Interaction volume radius: 5 \u00c5
Interaction volume height: 35 \u00c5
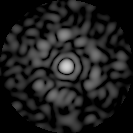
Disorder parameter: 0.8152